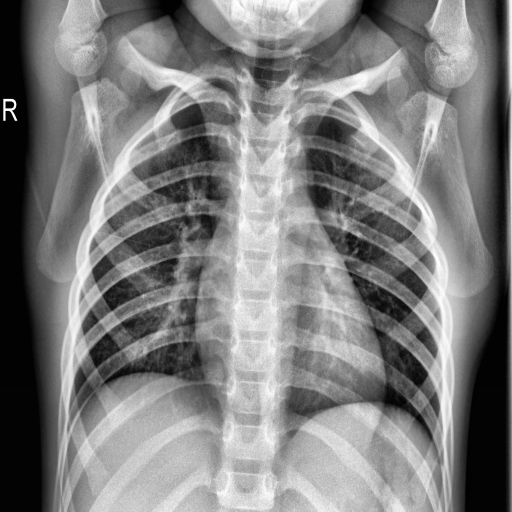
Finding: NORMAL